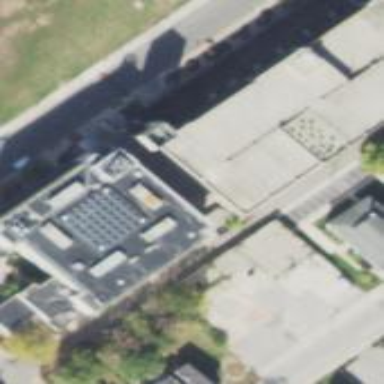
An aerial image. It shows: Hospital building.